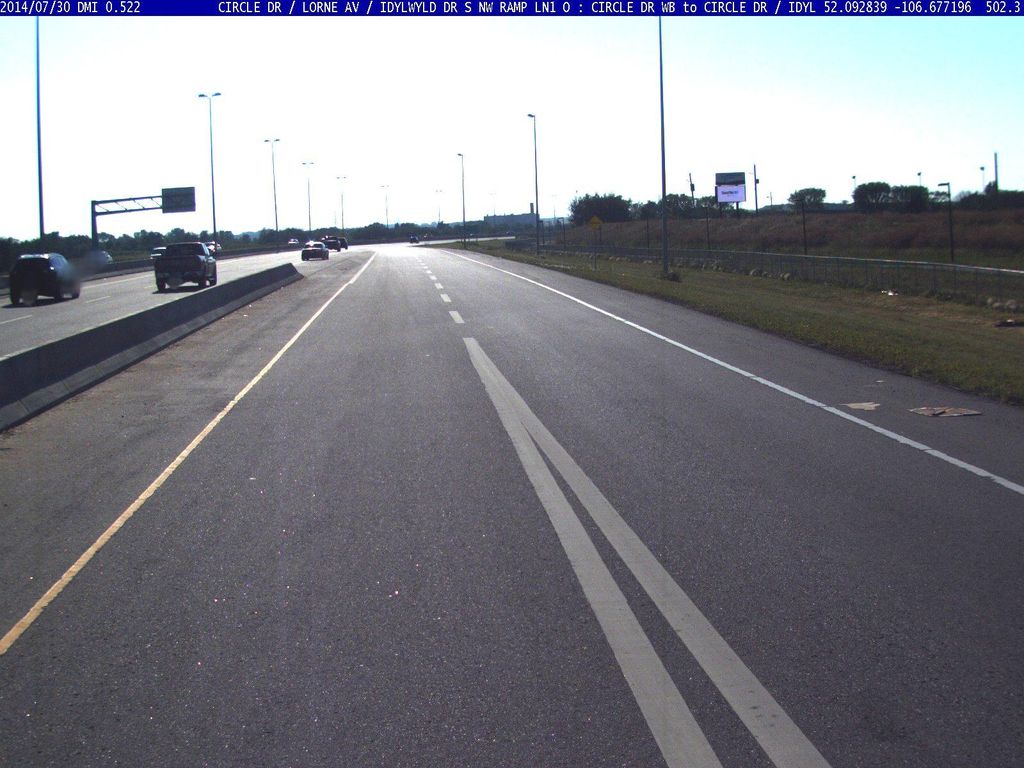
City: saskatoon